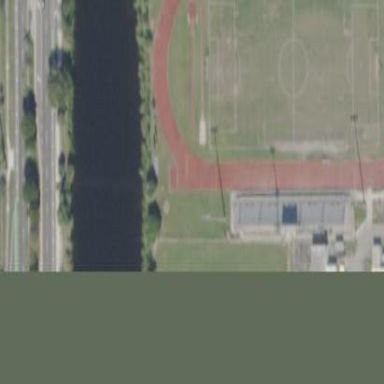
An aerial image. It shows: Grass pitch used for American football and soccer recreational activities.